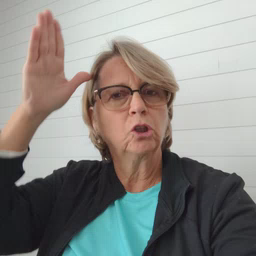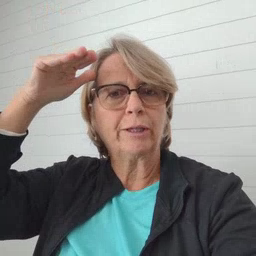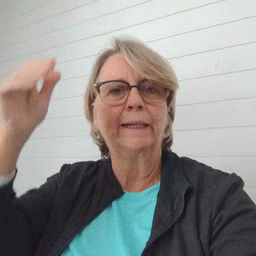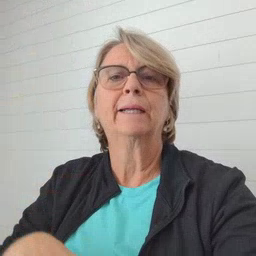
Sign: donkey